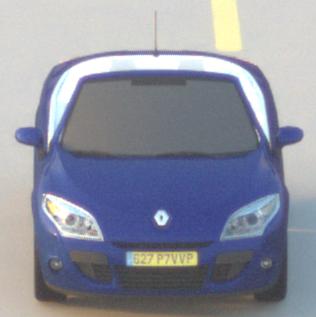
Make: Renault
Model: Mégane Coupé-Cabriolet 1.6 16V 110
Detailed model: Mégane (III) Coupé-Cabriolet
Model produced from: 2010/06
Model produced until: 2013/03
Doors: 2
Color: blue
Road condition: dry road
Daytime: sunrise or sunset
Contrast: medium contrast